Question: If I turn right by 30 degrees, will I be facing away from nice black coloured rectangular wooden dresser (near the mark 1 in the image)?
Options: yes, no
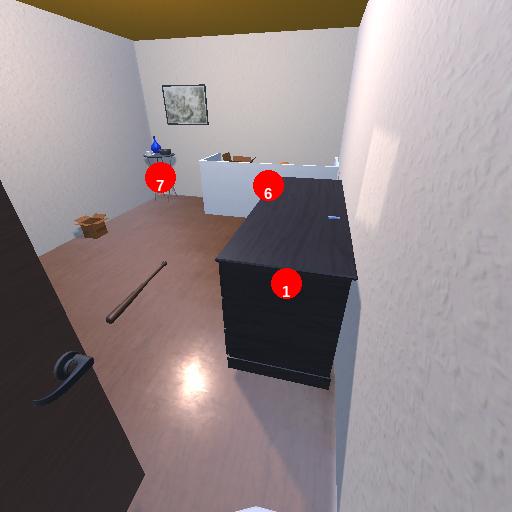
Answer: yes